Question: I need to make the top header of a report disappear.
The part that I want to take off is in the next image:

Does anyone know how to do it and if it is, I believe it is, possible?
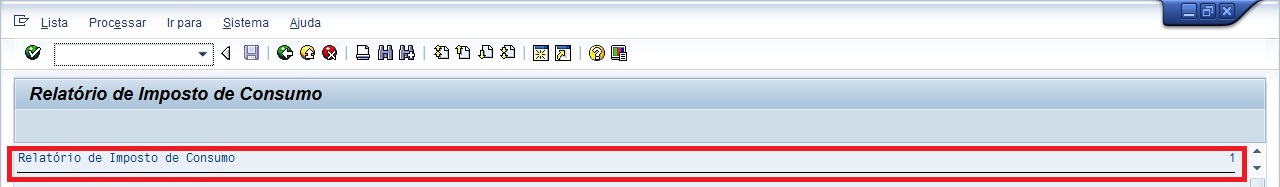
Answer: '''
REPORT Z_report
MESSAGE-ID z_message
NO STANDARD PAGE HEADING.
'''
The last line is what you're looking for.